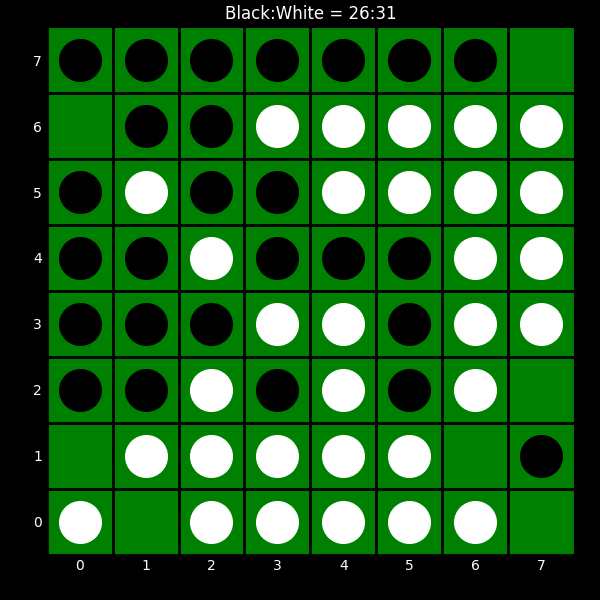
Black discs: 26
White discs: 31